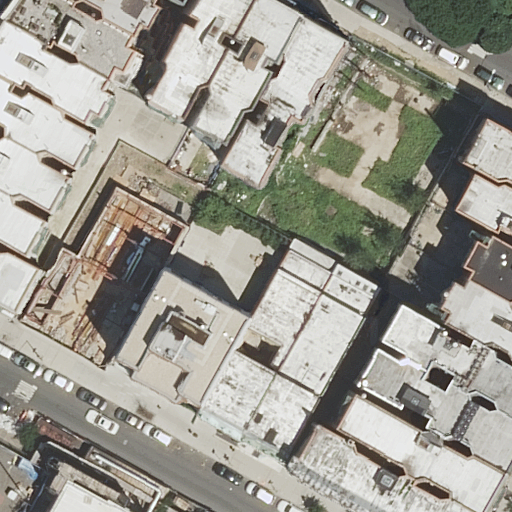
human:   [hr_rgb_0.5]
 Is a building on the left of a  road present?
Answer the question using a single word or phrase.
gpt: yes

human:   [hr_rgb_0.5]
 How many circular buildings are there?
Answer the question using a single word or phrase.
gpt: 0

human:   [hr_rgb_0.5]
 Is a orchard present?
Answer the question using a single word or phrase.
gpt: no

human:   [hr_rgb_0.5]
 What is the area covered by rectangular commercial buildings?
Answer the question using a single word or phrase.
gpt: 0m2

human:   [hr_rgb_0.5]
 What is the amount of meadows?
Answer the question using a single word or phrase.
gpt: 0

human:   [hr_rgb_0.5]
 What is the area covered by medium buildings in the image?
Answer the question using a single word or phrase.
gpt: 3530m2

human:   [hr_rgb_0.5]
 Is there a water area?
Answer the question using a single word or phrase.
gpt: no

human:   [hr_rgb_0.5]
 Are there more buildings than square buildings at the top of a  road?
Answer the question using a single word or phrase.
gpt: yes

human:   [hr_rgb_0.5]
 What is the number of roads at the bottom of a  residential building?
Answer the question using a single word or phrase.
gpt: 1

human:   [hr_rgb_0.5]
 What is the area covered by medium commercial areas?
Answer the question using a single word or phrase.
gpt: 0m2

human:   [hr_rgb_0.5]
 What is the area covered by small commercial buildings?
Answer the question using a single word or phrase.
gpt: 0m2

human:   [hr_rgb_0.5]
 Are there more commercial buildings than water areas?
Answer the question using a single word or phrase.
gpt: no

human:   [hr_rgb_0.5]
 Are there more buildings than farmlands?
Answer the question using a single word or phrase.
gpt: yes

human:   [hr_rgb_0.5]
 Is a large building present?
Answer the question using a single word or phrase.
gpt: yes

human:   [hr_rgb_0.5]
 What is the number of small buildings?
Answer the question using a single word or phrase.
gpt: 8

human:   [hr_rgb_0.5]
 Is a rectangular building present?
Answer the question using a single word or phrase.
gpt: yes

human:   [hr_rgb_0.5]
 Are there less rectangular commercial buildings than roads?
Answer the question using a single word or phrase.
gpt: yes

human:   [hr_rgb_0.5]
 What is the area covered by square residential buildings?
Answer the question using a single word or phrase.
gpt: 0m2

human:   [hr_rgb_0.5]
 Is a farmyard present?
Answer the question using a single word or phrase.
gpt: no

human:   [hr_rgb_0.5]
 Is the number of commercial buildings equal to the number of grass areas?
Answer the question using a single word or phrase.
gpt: yes

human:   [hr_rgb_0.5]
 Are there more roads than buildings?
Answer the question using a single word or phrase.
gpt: no

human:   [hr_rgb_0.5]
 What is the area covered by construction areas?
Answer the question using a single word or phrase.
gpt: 0m2

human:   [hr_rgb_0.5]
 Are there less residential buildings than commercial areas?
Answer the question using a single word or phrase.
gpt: no

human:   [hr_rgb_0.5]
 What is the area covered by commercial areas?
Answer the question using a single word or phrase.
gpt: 0m2

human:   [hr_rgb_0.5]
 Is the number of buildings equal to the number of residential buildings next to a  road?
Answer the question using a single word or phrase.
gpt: no

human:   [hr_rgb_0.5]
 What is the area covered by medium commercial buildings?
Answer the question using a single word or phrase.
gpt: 0m2

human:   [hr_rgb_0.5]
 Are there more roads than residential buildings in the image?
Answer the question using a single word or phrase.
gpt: no

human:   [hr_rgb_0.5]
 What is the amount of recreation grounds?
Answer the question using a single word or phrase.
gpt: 0

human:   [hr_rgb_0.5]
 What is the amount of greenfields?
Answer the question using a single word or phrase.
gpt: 0

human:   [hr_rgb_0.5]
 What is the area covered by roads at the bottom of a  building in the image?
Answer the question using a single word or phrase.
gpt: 0m2

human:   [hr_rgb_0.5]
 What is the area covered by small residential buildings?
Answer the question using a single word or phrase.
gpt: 418m2

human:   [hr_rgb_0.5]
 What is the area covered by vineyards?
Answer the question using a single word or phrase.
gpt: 0m2

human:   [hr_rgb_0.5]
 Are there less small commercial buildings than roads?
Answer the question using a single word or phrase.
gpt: yes

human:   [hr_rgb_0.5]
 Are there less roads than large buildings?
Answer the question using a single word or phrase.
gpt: no

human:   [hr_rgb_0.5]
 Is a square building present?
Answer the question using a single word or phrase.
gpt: no

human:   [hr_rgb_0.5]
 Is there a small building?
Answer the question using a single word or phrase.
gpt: yes